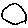
Label: circle